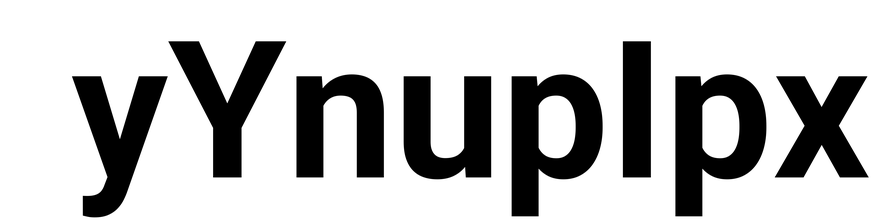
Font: Roboto_Bold